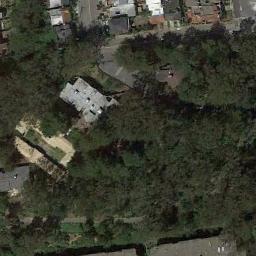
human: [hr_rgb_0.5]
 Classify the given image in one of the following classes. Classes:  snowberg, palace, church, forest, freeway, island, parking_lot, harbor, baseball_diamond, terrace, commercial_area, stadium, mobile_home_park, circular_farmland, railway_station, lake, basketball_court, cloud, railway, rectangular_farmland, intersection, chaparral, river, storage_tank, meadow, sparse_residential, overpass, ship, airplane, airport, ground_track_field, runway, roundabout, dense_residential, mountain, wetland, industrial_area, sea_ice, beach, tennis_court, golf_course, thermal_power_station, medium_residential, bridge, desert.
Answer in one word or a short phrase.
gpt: forest